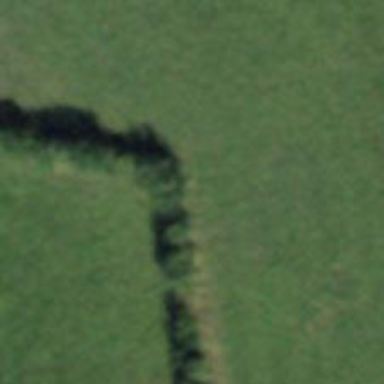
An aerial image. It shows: Hedge barrier.